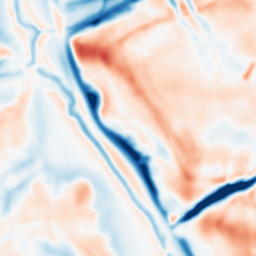
Category: multiscale
Decomposition family: dog_multiscale
Decomposition parameters: sigma_ratio: 1.4
n_scales: 5
base_sigma: 2
Upsampling method: bilinear
Upsampling parameters: scale: 2
Upsampling scale: 2